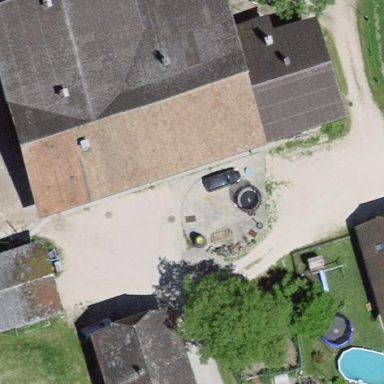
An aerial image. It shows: Farmyard area.